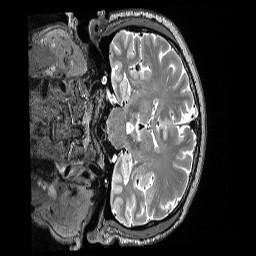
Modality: T2w
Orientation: coronal
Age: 49
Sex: male
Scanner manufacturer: siemens
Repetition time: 3.2 s